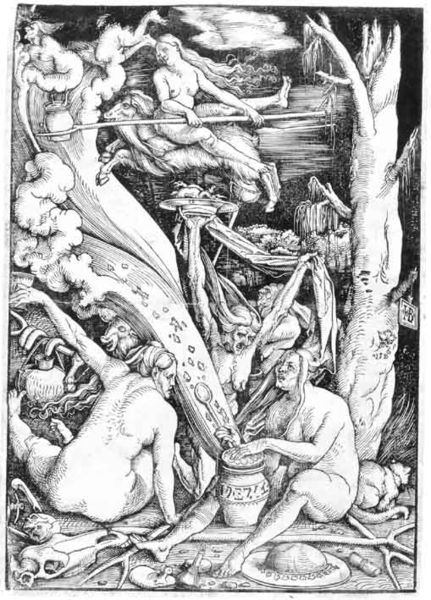
Titel: Die Hexen
Künstler: Hans Baldung
Standort: Karlsruhe
Institution: Staatliche Kunsthalle Karlsruhe
Schlagwörter: akt, baum, feuer, himmel, mann, nackt, wasser, weiß, wolken, akte, bäume, frauen, menschen, sitzen, äste, brust, frau, grau, hell, hut, männer, nacht, rücken, schwarz, zeichen, zeichnung, hund, tier, tiere, wolke, leute, alt, arm, arme, schädel, teller, tod, signatur, baumstamm, wind, qualm, rauch, boden, dunkelheit, haare, sitzend, personen, wald, fliegen, pferd, reiter, stock, krug, beine, reiten, ritt, topf, brüste, holzschnitt, düster, grafik, graphik, kahl, dampf, luft, essen, löffel, tafel, besen, nackte, platte, schriftzeichen, knochen, vanitas, katze, tusche, deckel, gefäß, schaf, alter, flug, nack, hocken, kater, druck, druckgraphik, druckgrafik, schraffur, schwarz weiß, radierung, stich, stöcke, schlange, fass, fisch, wurzeln, stäbe, alptraum, hölle, teufel, mystisch, wurst, würste, märchen, knorrig, brocken, kochen, dürer, deuten, kupferstich, bock, kelle, ziegenbock, ziege, fantasie, kochlöffel, baumstumpf, gabel, kessel, ziegen, blocksberg, dämonen, fratzen, hexe, hexen, hexentanz, magie, salbe, zauberei, widder, holbein, reitend, büchse, gebeine, fluch, zauber, gomorra, abgestorben, geissbock, hexensabbat, walpurgisnacht, grien, sabbat, furien, pandora, zaubern, zaubertrank, exstase, hexerei, beham, ie, wolke#, baldung, böum, wolke+, hecen, britto, dprer, hexensabbath, schmähbild, ehexe, kazer, frauenwerk, wakpurgisnacht, waldburgisnacht, flüche, meister ib, vettel, walburgisnacht, höllenritt